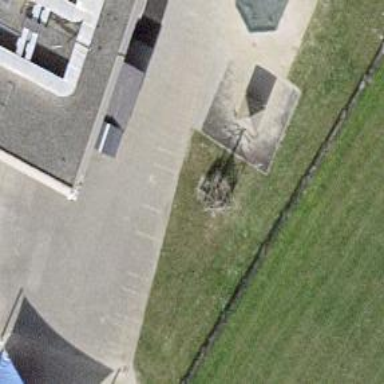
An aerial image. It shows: Playground with playhouse.